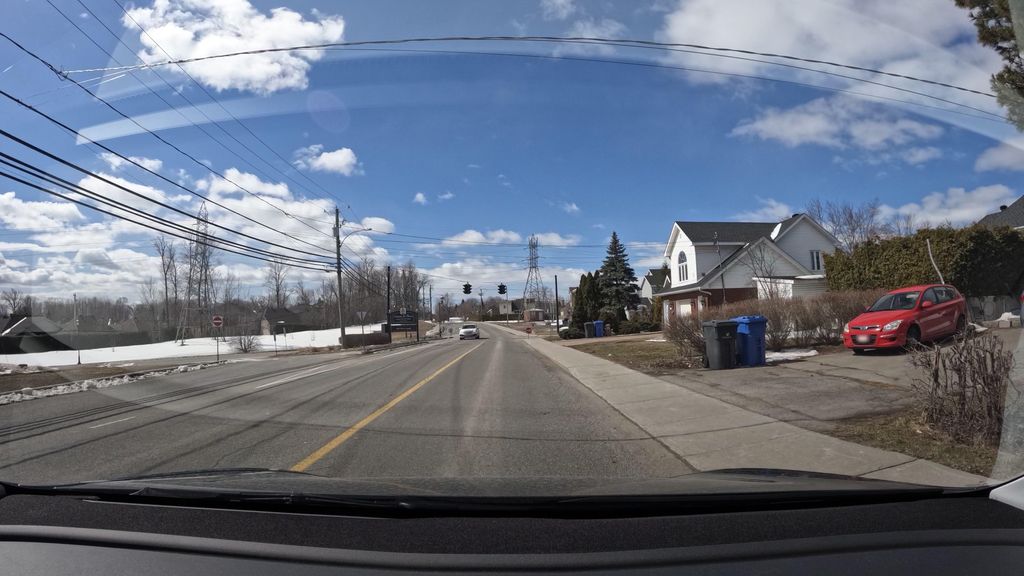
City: montreal